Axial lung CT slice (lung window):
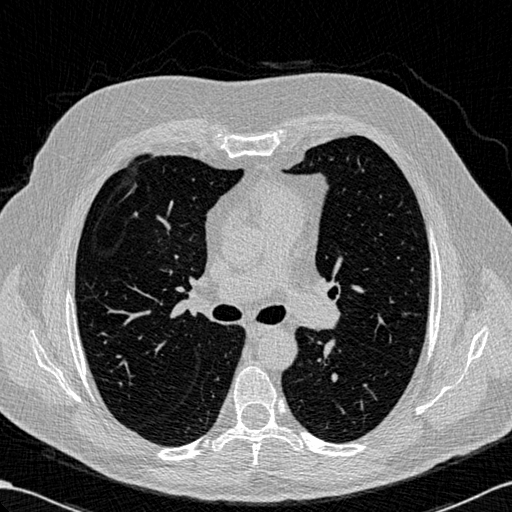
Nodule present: no